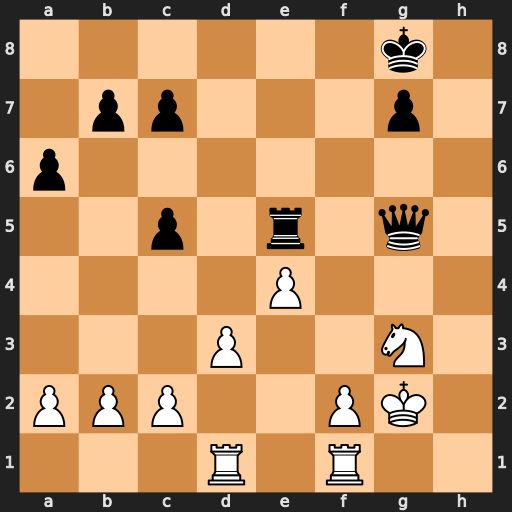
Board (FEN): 6k1/1pp3p1/p7/2p1r1q1/4P3/3P2N1/PPP2PK1/3R1R2
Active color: w
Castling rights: -
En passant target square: -
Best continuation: f4 Qf6 fxe5